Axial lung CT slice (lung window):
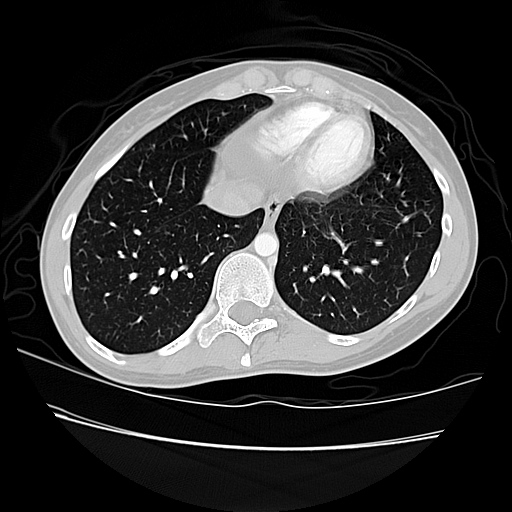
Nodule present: no